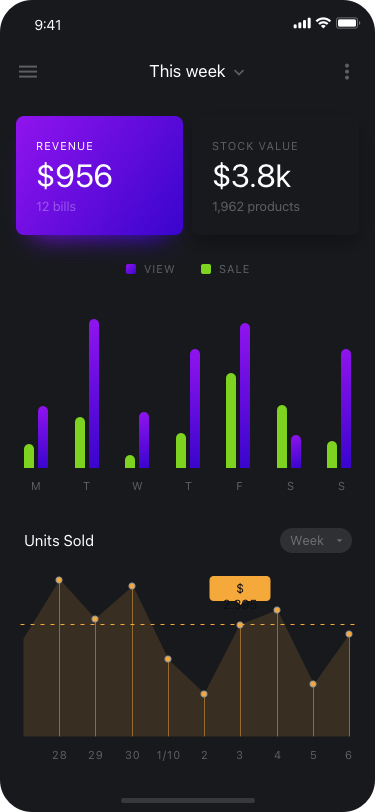
Text in this UI design:
28
29
30
1/10
2
3
4
5
6
Week
Units Sold
$ 2.395
STOCK VALUE
$3.8k
1,962 products
12 bills
REVENUE
$956
M
T
W
T
F
S
S
VIEW
SALE
This week